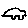
Label: car